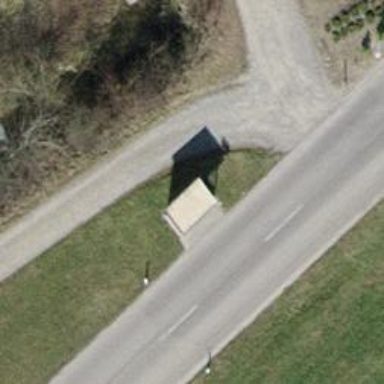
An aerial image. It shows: Bus stop with sheltered platform for public transport.